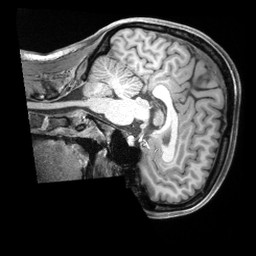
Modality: T1w
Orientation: sagittal
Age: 26
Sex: female
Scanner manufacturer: siemens
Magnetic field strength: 3 T
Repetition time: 2.4 s
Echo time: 0.00226 s